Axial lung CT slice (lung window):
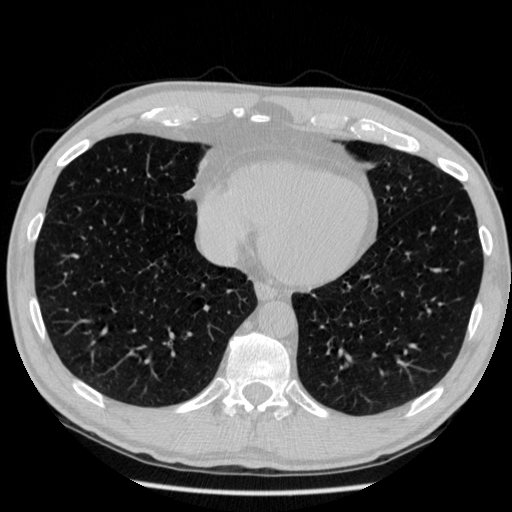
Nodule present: no